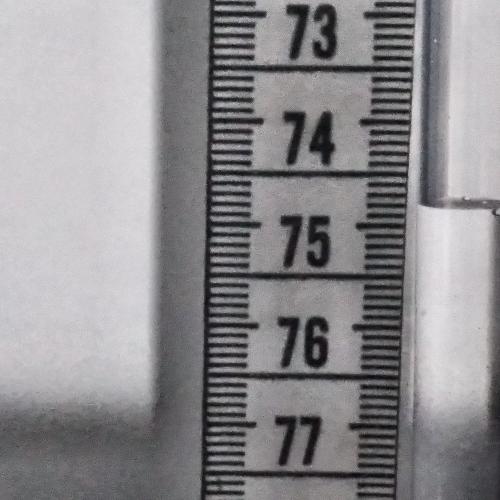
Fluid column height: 74.8 cm